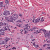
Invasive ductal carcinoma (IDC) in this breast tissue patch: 1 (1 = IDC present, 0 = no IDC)